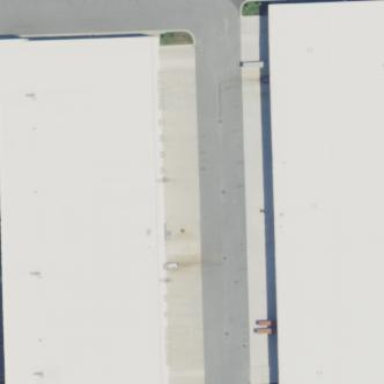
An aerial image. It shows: Warehouse.